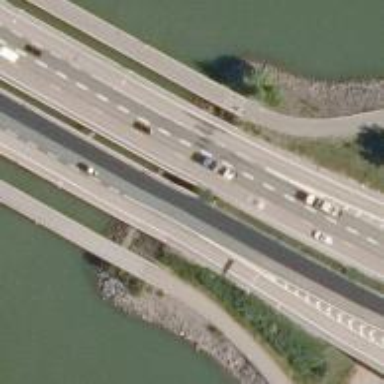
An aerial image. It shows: Motorway bridge with asphalt surface.